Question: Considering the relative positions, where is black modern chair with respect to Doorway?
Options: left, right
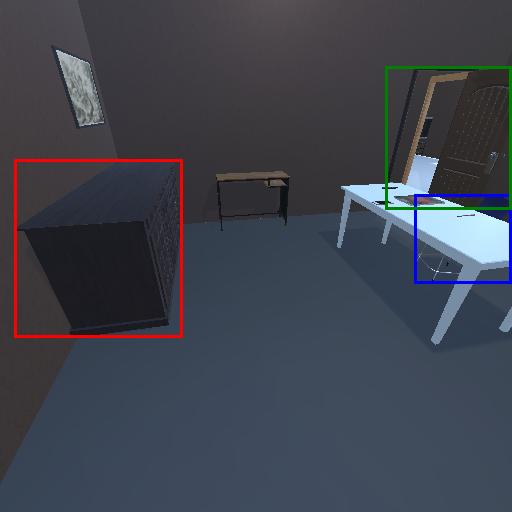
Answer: left